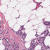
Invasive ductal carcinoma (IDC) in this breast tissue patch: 1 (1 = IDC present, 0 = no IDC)